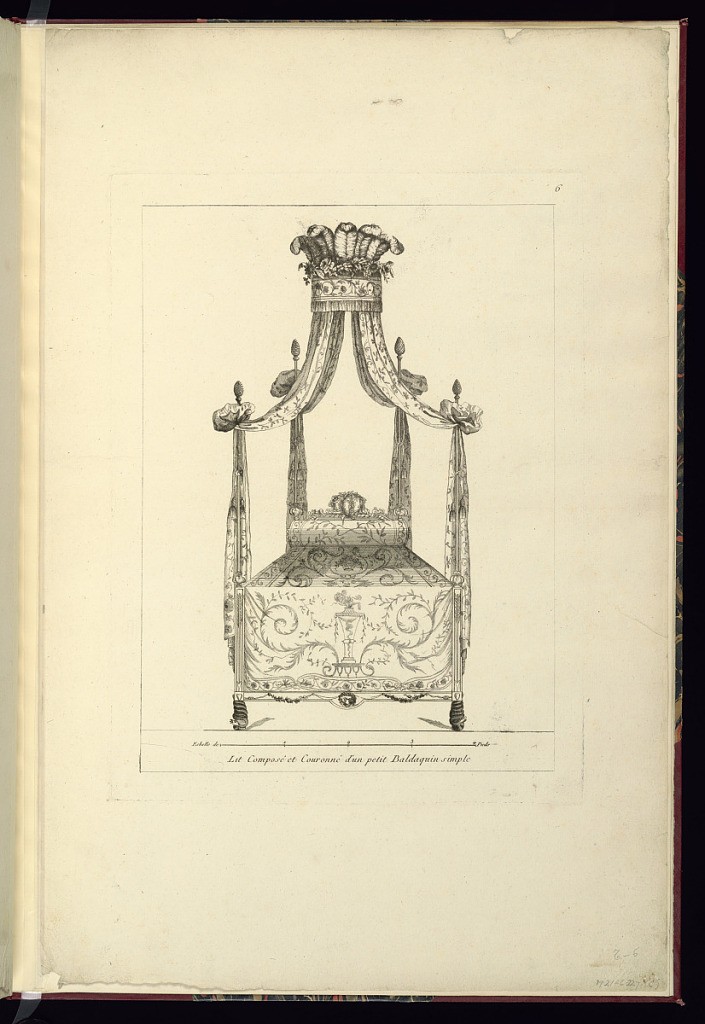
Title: Print
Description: Four poster bed design with a center coronet and draperies